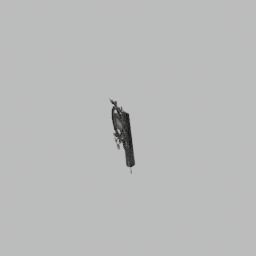
Label: decoration